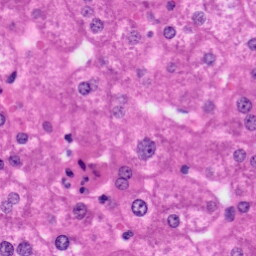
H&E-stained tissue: Liver